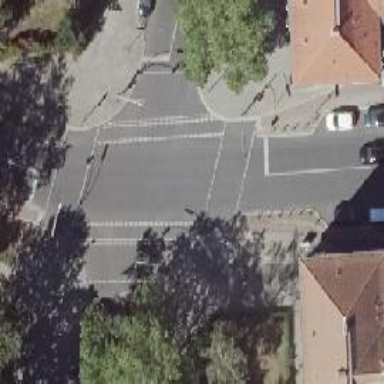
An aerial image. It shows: Tertiary road with asphalt surface. There are separate sidewalks and cycling track. The parking lanes on both sides are oriented parallel.